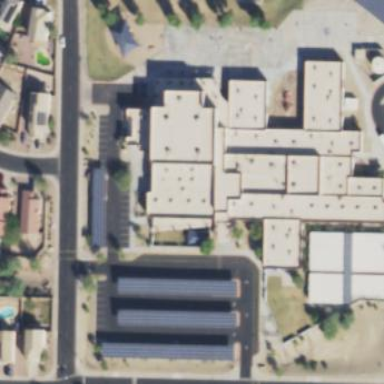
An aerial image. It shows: School building.